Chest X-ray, AP view. Patient: 53 years old, sex F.
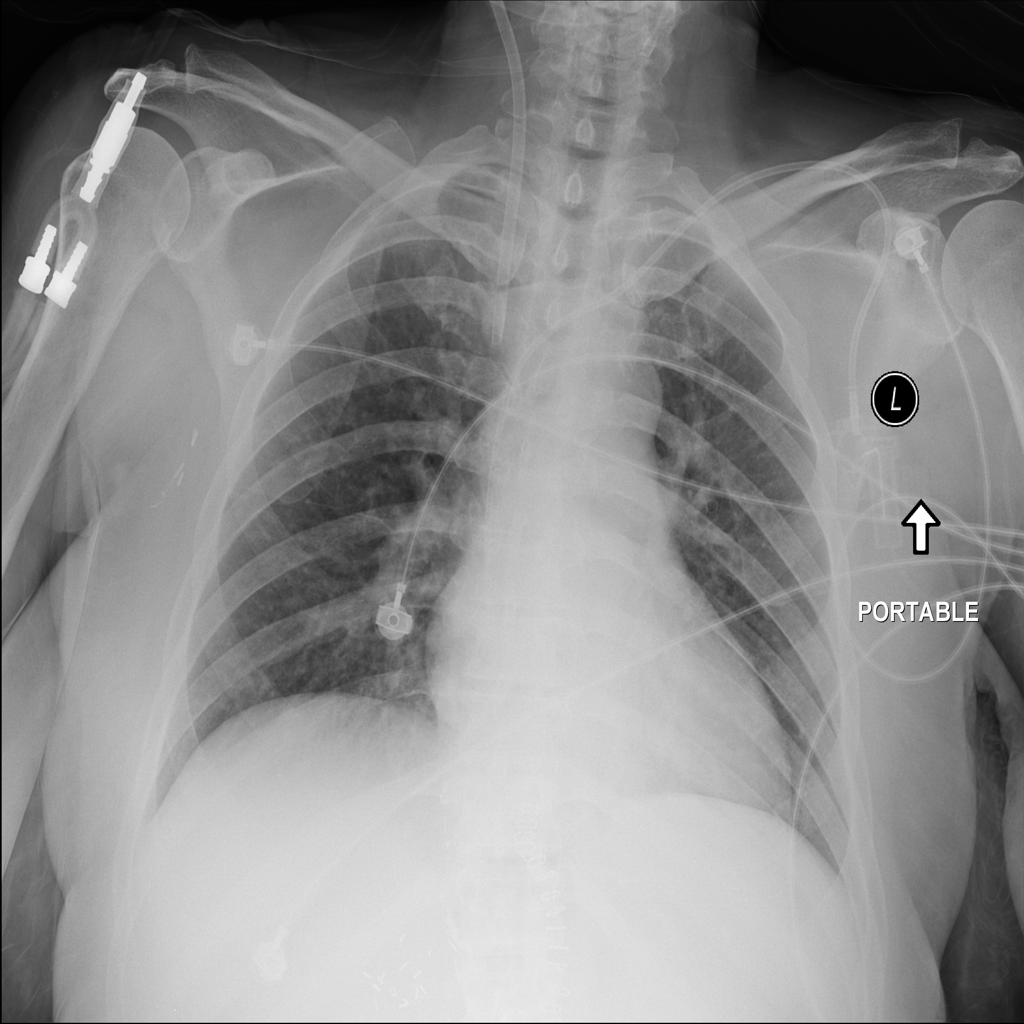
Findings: No Finding